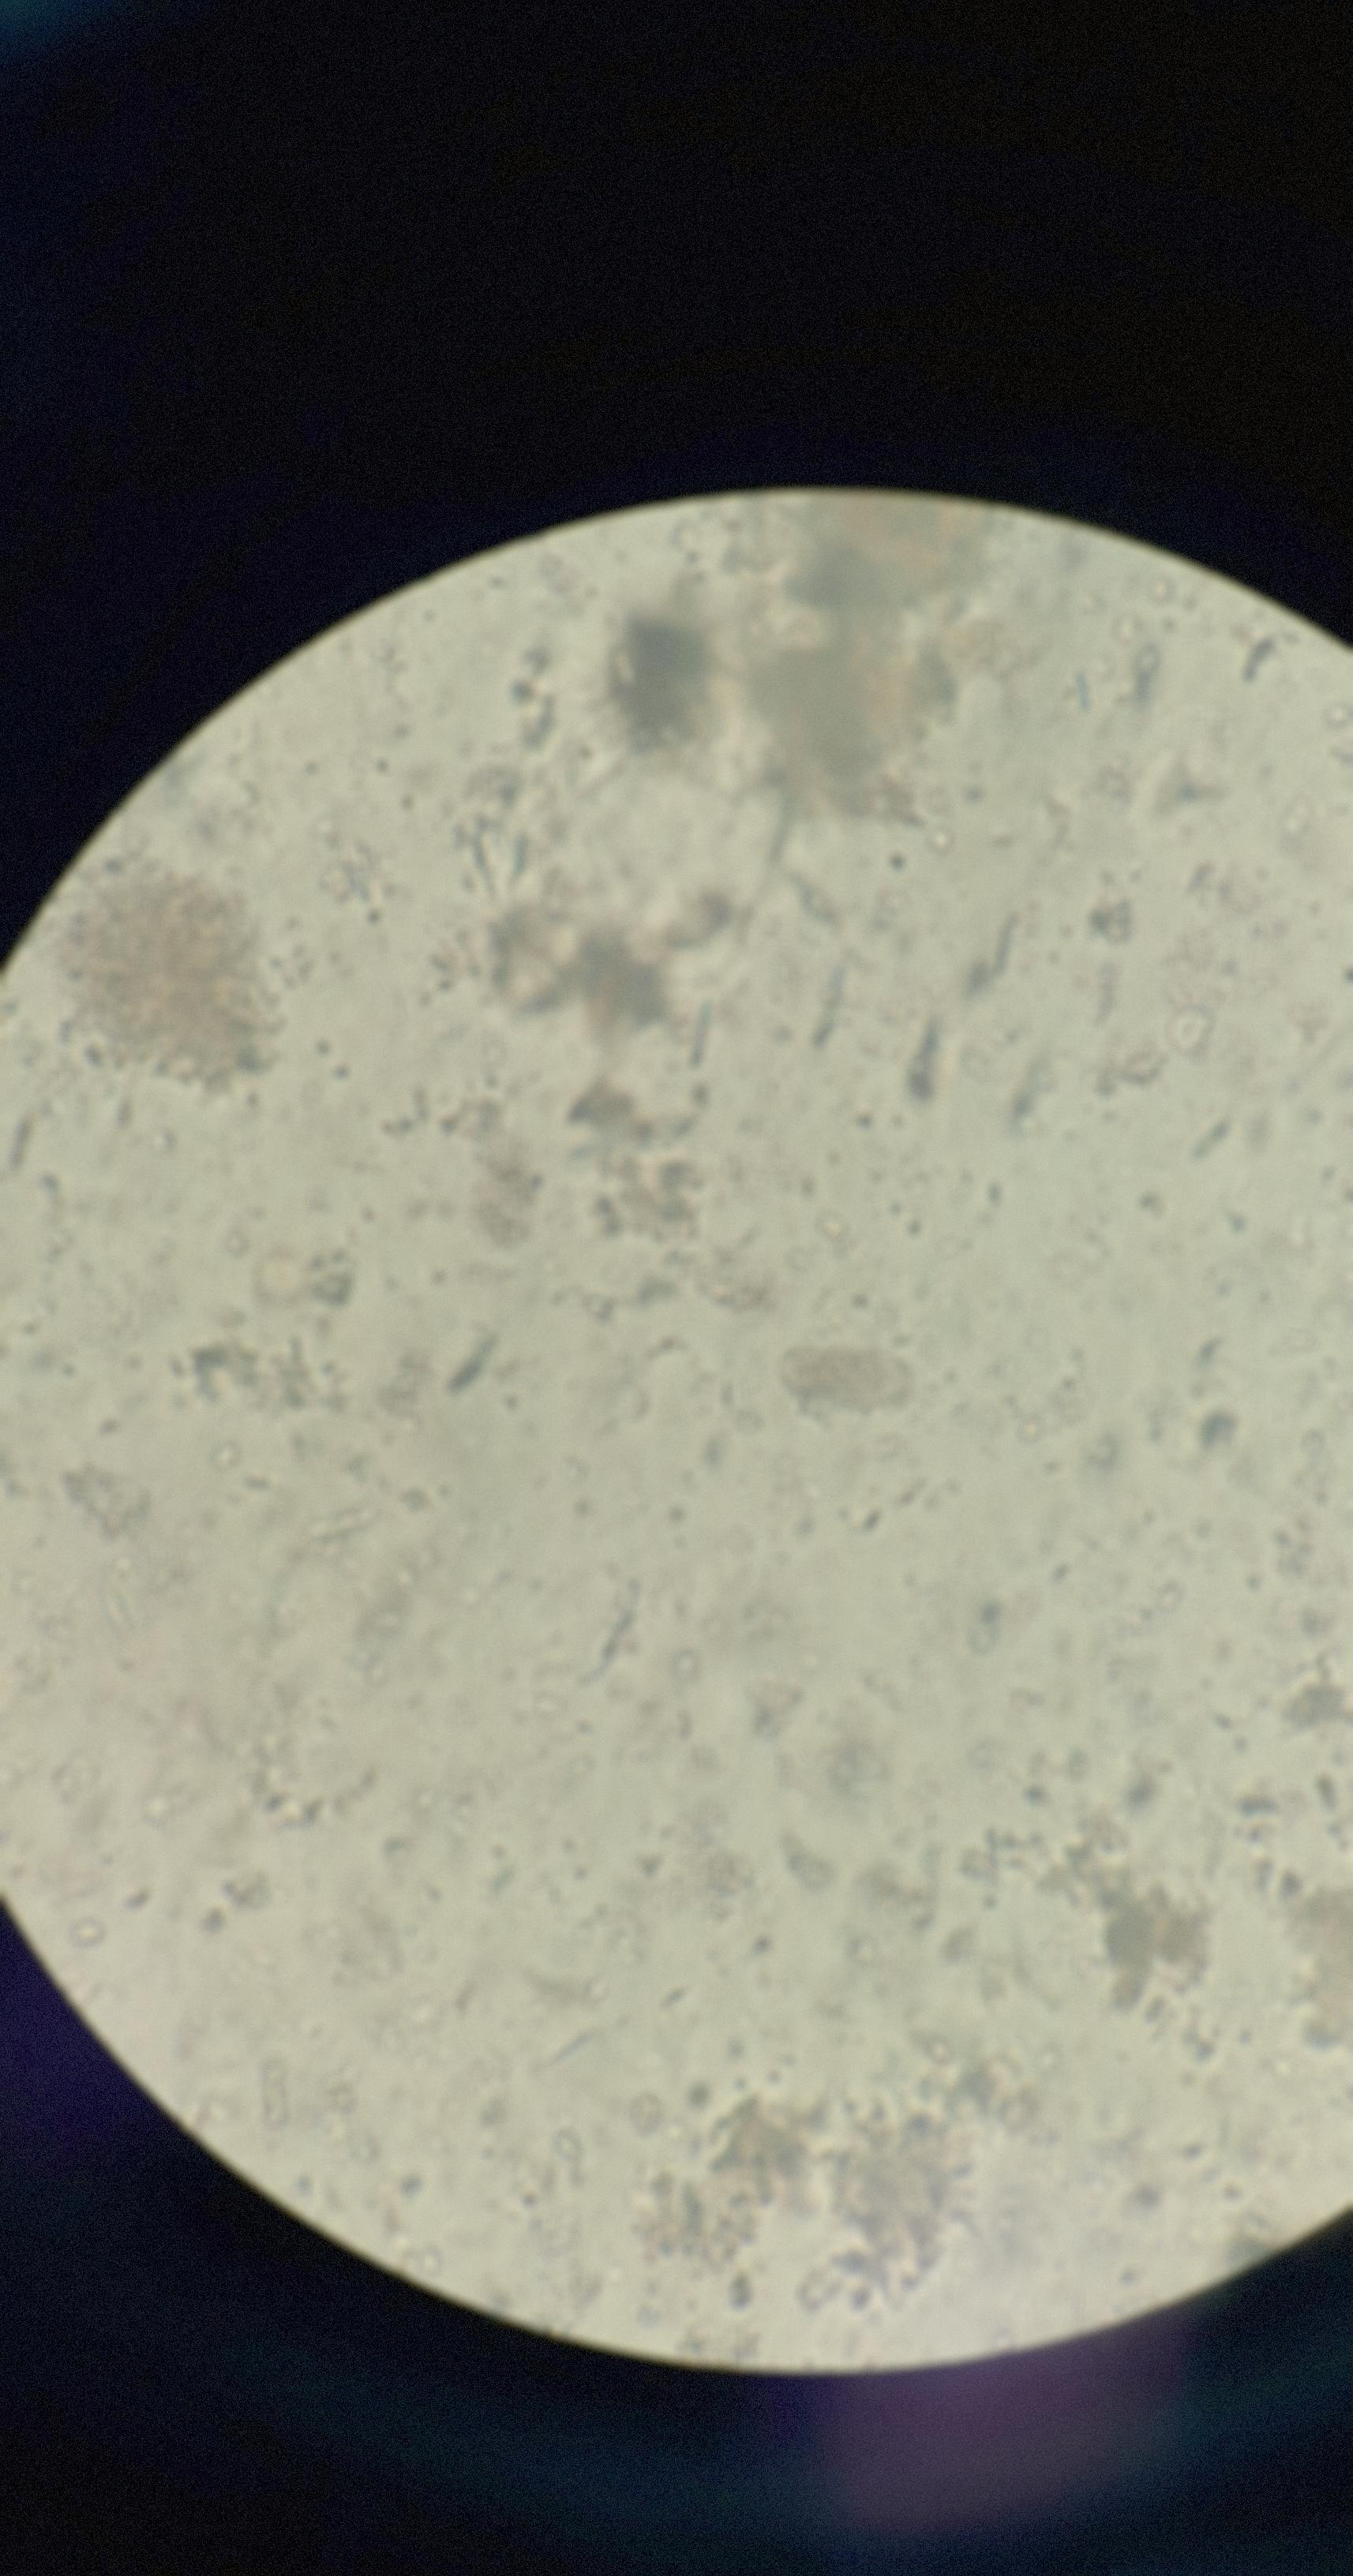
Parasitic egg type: Capillaria philippinensis